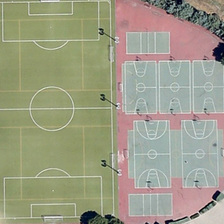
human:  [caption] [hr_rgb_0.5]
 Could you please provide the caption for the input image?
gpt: a football field and five basketball fields are surrounded by some green trees .

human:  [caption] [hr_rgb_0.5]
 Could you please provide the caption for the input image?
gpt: a football field and five basketball fields are surrounded by some green trees .

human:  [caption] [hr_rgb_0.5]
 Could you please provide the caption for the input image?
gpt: a football field and five basketball fields are surrounded by some green trees .

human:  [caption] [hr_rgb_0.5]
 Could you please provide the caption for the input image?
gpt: a football field and five basketball fields are surrounded by some green trees .

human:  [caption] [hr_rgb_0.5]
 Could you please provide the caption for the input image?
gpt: a football field and five basketball fields are surrounded by some green trees .